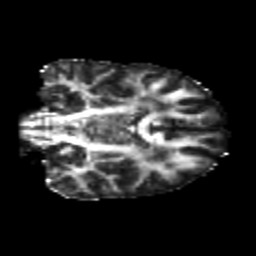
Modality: FA
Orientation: coronal
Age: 20
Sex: female
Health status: healthy
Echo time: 0.074 s